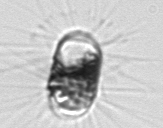
Label: Corethron_hystrix